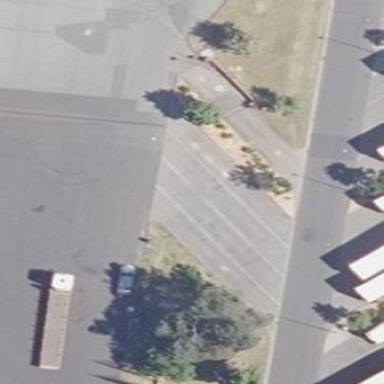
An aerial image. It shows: Parking space reserved for heavy goods vehicles (HGV).